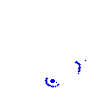
Particle: pion